Field crop: tomato
Growth stage: 1
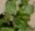
Species: solanum